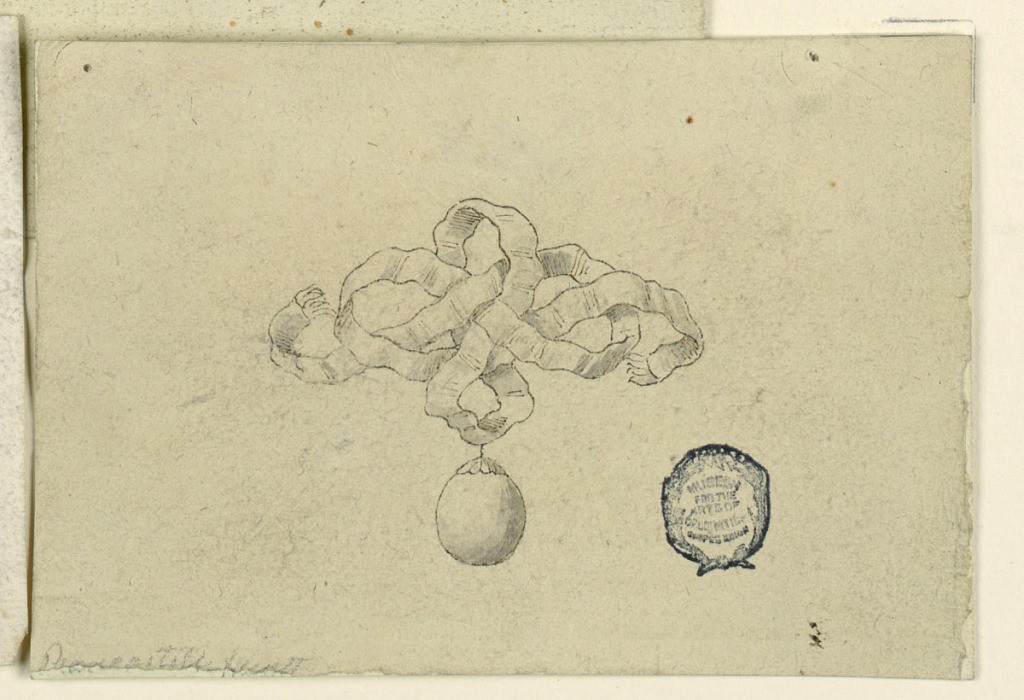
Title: Brooch
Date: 1825–50
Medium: Pen and ink, brush and watercolor on paper
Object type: Drawing
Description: A knot with a hanging diamond.